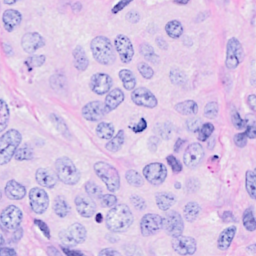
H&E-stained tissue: Breast